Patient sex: F
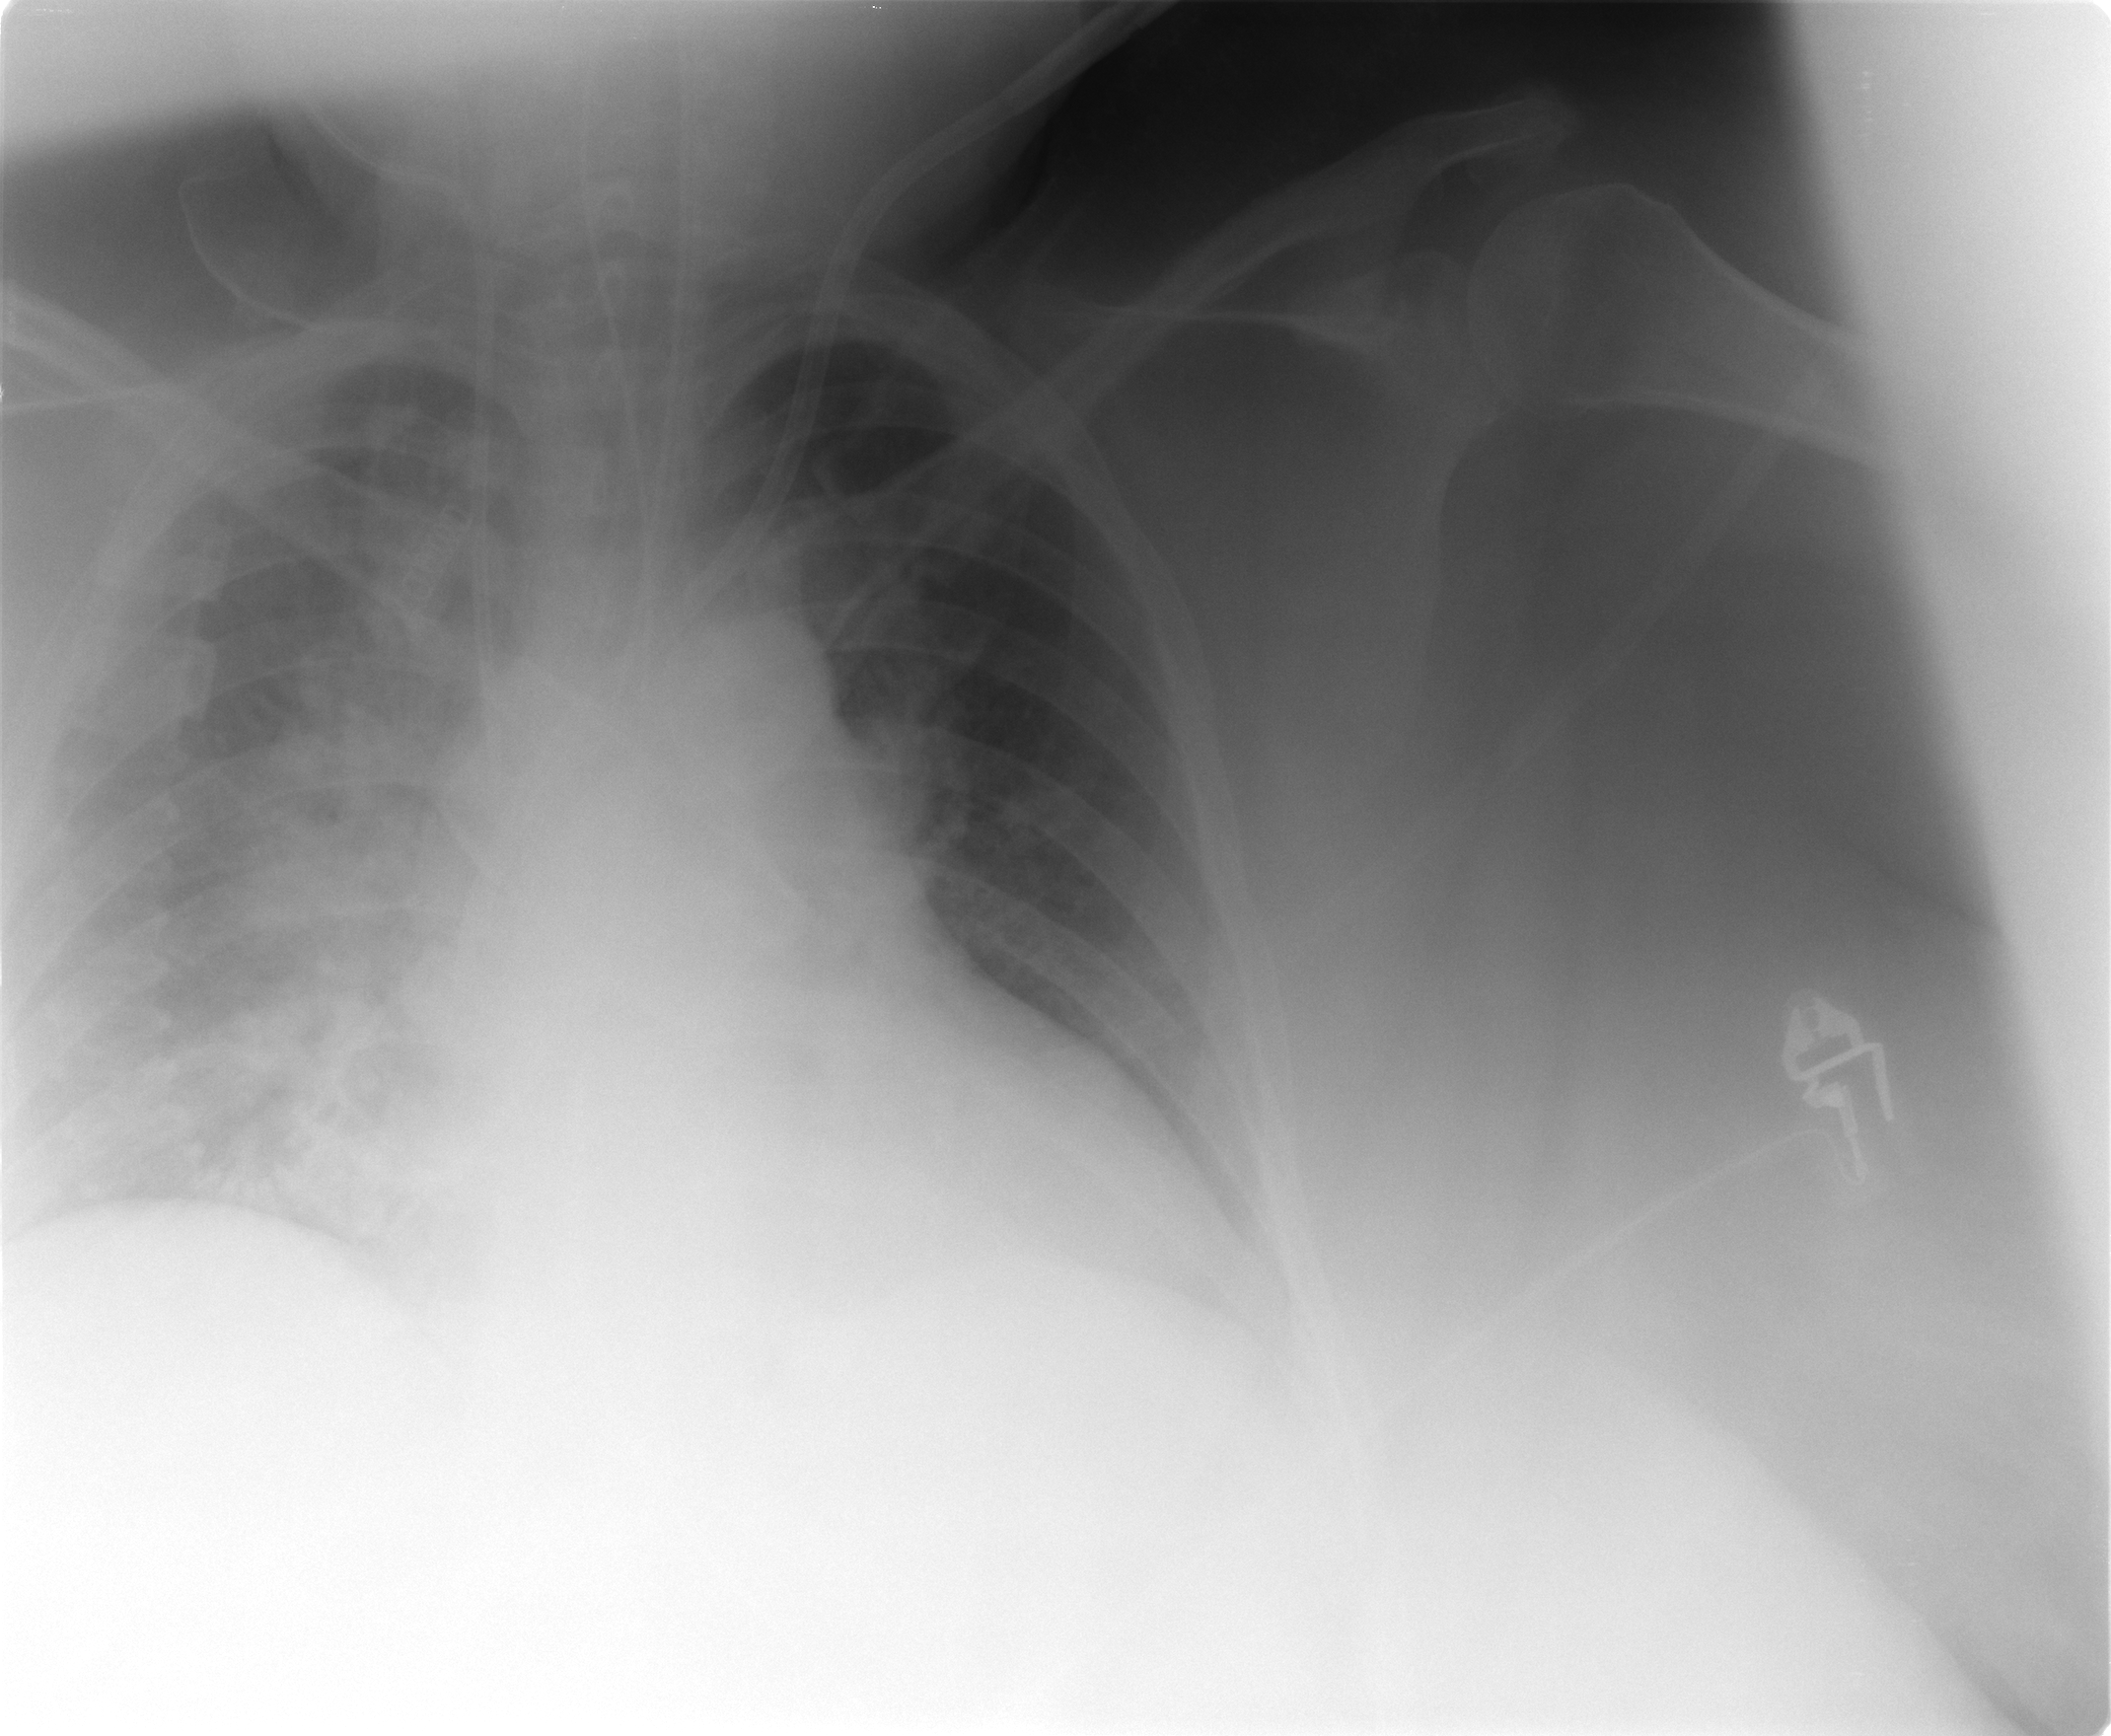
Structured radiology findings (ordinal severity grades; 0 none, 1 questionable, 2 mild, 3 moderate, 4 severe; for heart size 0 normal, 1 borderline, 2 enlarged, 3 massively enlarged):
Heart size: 2
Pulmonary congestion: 2
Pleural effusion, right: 0
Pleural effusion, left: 0
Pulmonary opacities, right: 3
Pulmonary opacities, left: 0
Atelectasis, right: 2
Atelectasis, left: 0